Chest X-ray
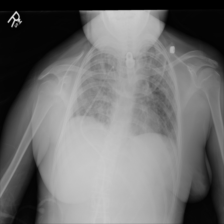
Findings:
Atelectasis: negative
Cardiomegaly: negative
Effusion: negative
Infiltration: positive
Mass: negative
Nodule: negative
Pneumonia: negative
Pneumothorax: negative
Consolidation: positive
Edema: negative
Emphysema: negative
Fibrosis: negative
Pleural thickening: negative
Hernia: negative